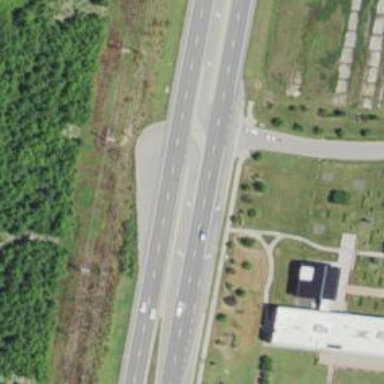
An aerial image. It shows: Primary link road with asphalt surface.